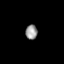
Tissue: prostate
Cell type: Fibroblasts
Senescence score: 0.7153
Nuclear area (px): 169
Mean DAPI intensity: 153.32